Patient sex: F
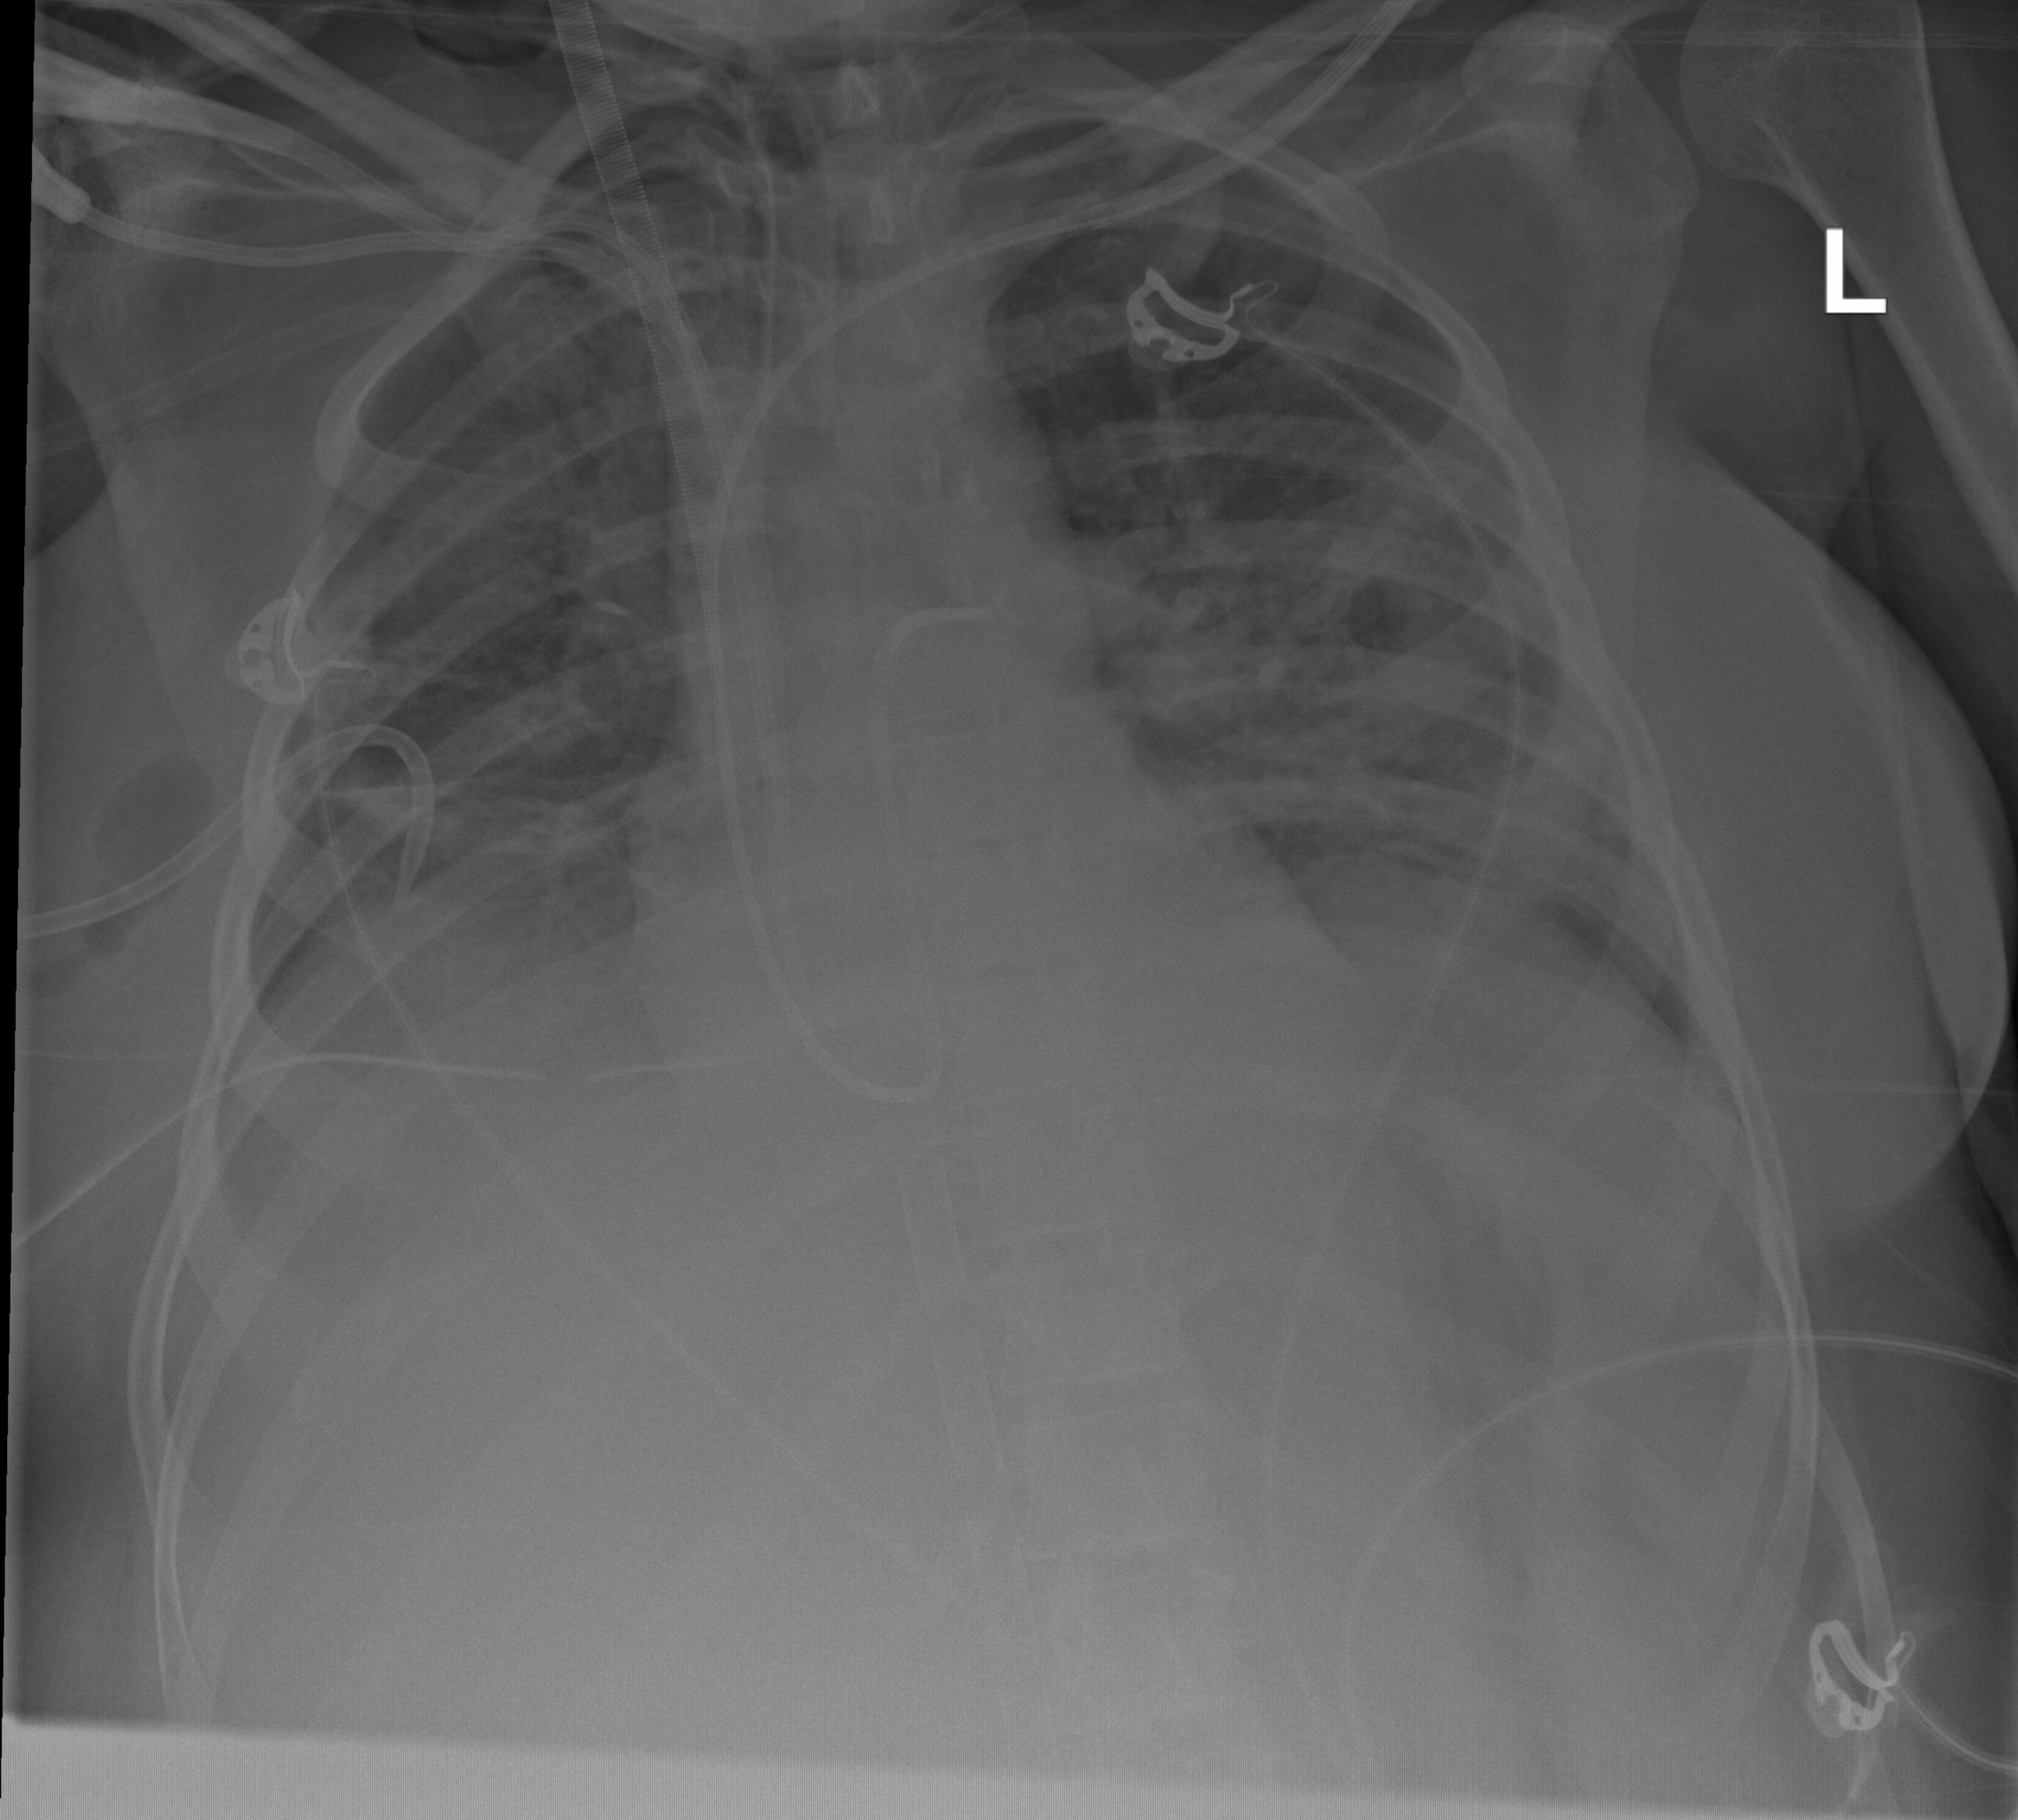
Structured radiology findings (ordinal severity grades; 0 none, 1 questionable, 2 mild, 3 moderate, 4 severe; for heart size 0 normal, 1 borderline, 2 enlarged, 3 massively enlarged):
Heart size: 0
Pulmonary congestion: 2
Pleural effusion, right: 0
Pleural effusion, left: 0
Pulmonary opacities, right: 3
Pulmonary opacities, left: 3
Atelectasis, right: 2
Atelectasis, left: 2